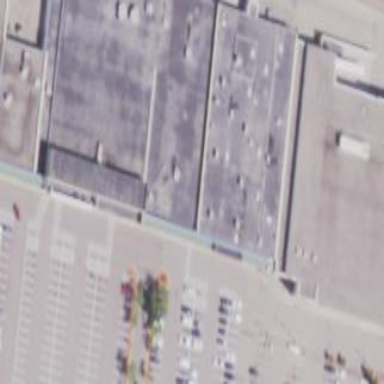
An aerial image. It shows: Mall building.